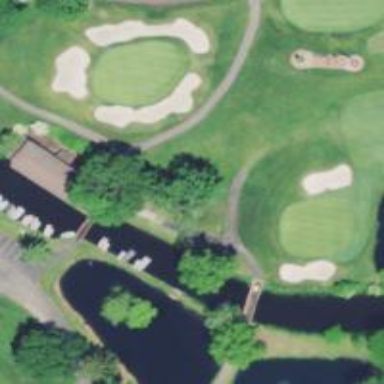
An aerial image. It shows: Path used for both walking and golf.